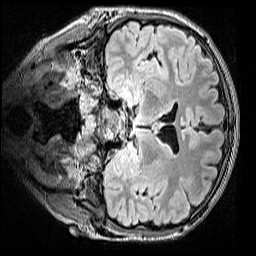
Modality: FLAIR
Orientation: coronal
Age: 13
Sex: male
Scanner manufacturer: siemens
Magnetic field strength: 3 T
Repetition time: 5 s
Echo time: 0.388 s